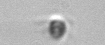
Label: Pyramimonas